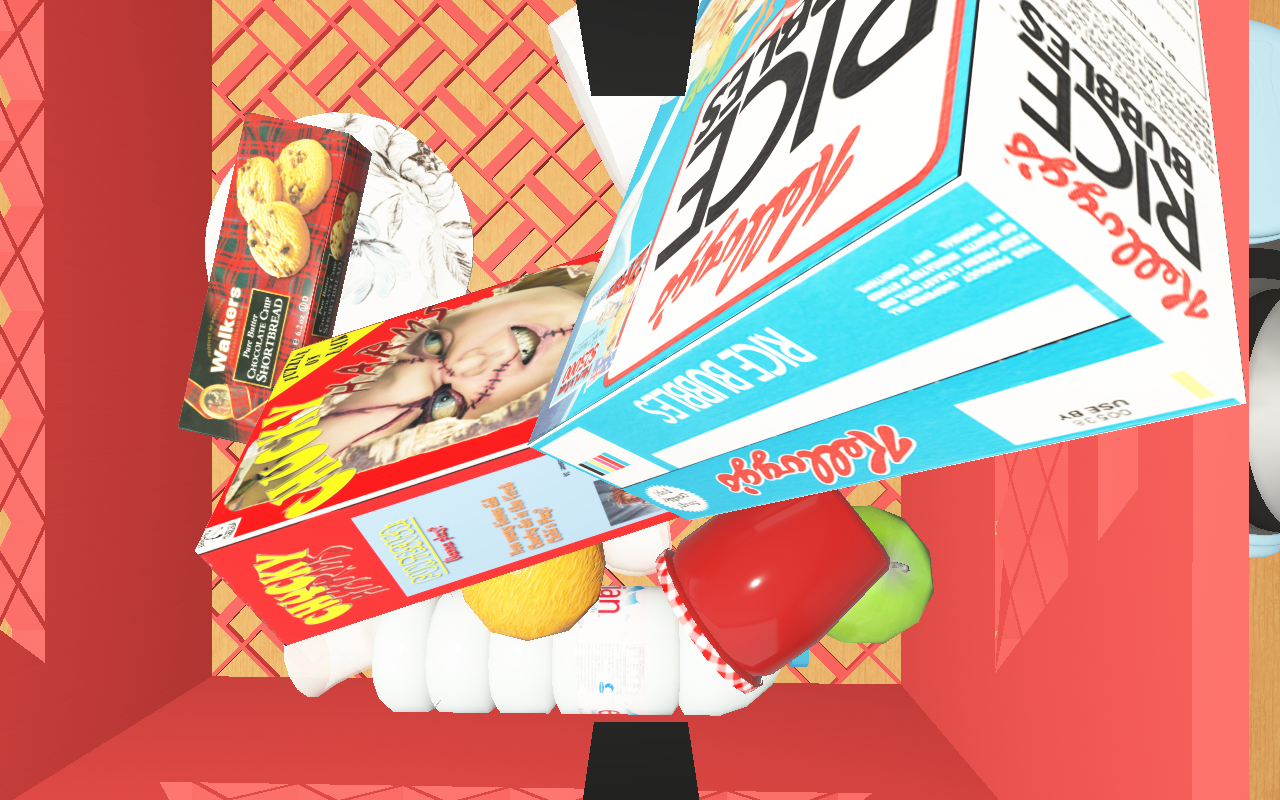
Objects in the scene:
apple
orange
orange
plate
cereal box
cereal box